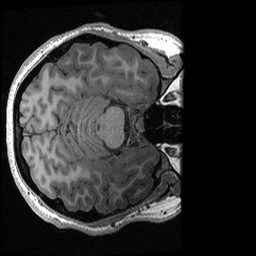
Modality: T1w
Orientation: axial
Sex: female
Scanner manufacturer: ge
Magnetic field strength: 3 T
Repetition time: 0.0064 s
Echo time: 0.00281 s